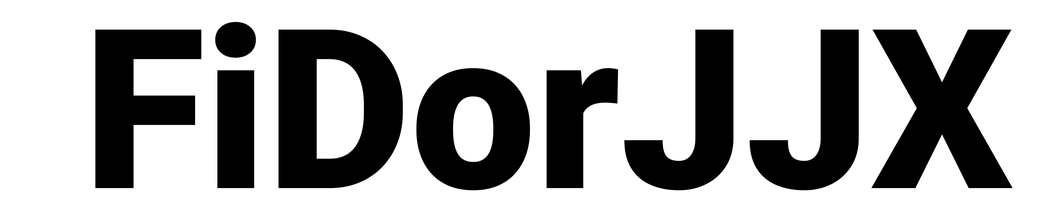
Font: Roboto_Black